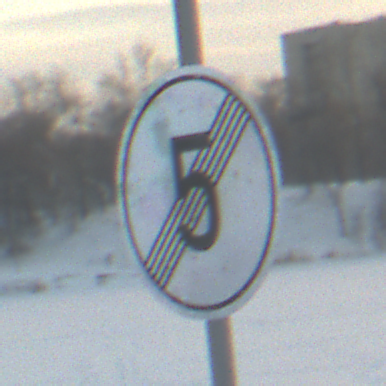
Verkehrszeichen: EndeGeschwindigkeit5
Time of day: SunriseSunset
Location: Outdoor (Nature)
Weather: PartlyCloudy
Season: NotSpecified
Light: Natural